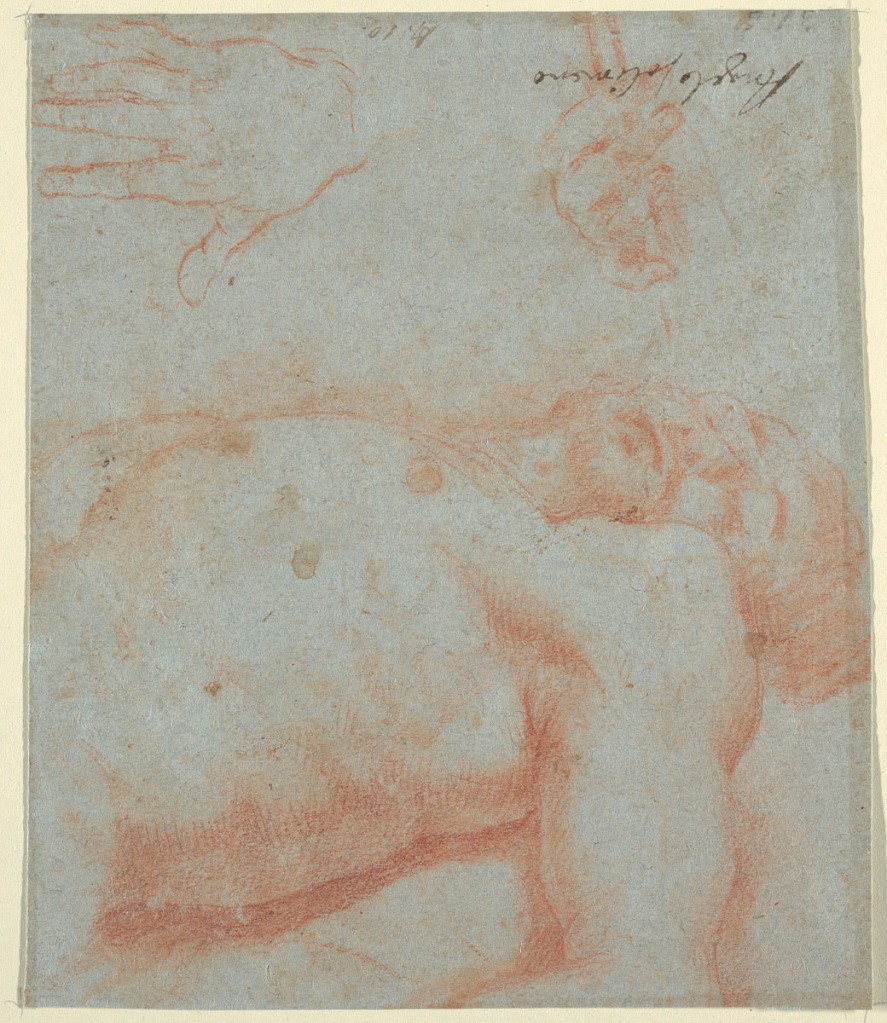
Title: Dead Christ
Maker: Angelo Solimena, Italian, ca. 1630-1716
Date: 17th–early 18th century
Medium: Red chalk on blue paper
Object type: Drawing
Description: Drawing of the head, upper arm, and torso of dead Christ.  Above the study there are sketches of hands.